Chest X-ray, PA view. Patient: 16 years old, sex M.
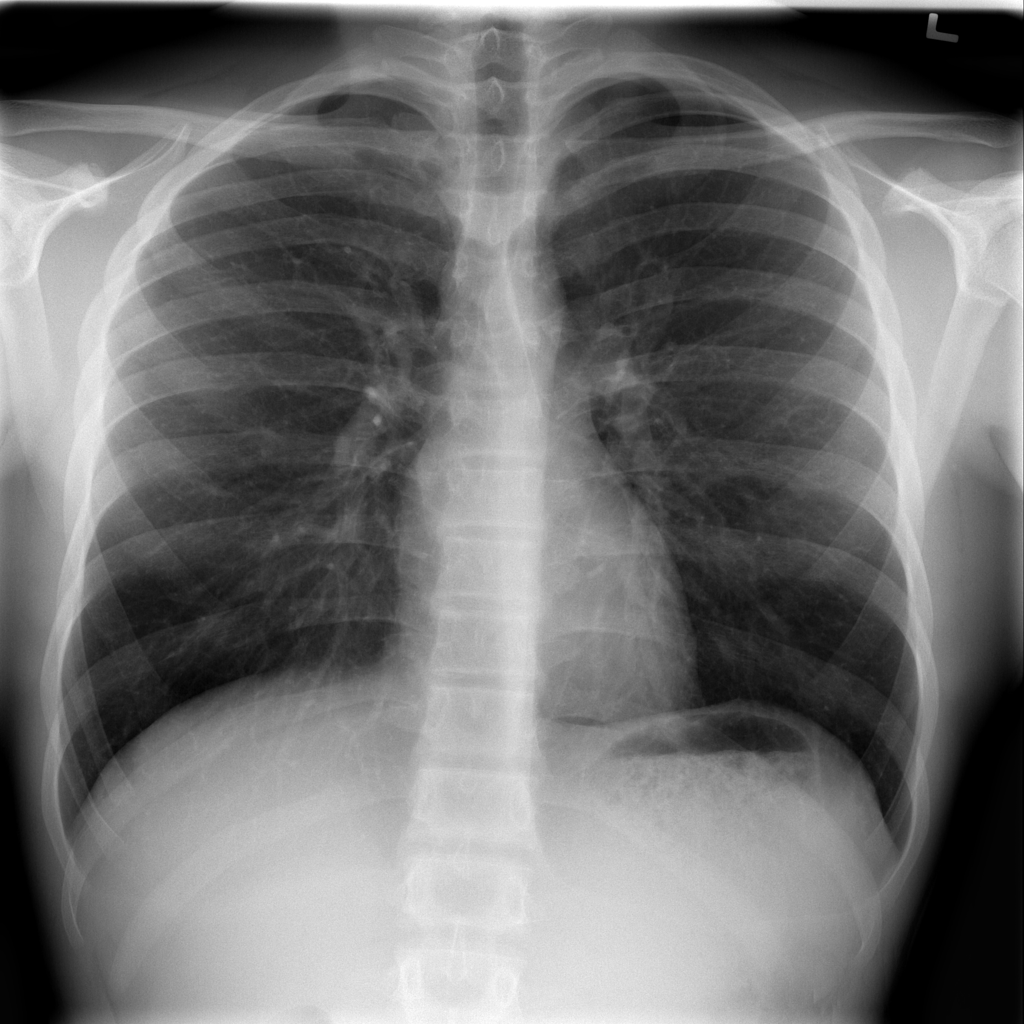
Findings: No Finding